Question: Here I have html table displays records came from database. I tried to disable or void the delete button if value is already in both table1 and table2. I fetch another while loop inside of while loop to get the value from table2. But my problem is when I tried to run this, only 1 row/record is disabled or being void. It selects only the first record in the database. How I can store all of item_code in one variable? Any help please !
Just like the image below, ballpen and mimeo paper is already in table2, but ballpen delete button not been void.

'''
$query1 = $mysqli1->query("select * from code WHERE item LIKE '%$search%' OR item_code LIKE '%$search%' OR cat_code LIKE '%$search%' order by item_code ASC");
while($r = $query1->fetch_assoc()){
echo"<tr>
td>".$r['item']."</td>
<td>".$r['cat_code']."</td>
<td>".$r['item_code']."</td>";
result2 = $mysqli->query("SELECT item_code FROM app order by id ASC");
while($rows = $result2->fetch_assoc()){
$ok = $rows['item_code'];
}
if($ok != $r['item_code']) {
echo "<td><a href='#' id='".$r['id']."' class='del'><img src='../images/del.png'></a></td>";
} else {
echo "<td><a href='javascript:void(0)'><img src='../images/stop.png' border='0' width='10' height='10' title='Already Add in Purchase Request' style='cursor: not-allowed;'></a></td>";
}
echo"</tr>";
}
'''
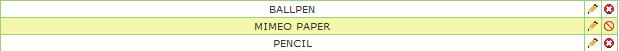
Answer: Try it with the following code
'''
<?php
$query1 = $mysqli1->query("select * from code WHERE item LIKE '%$search%' OR item_code LIKE '%$search%' OR cat_code LIKE '%$search%' order by item_code ASC");
$ok = false;
while($r = $query1->fetch_assoc()){
$ok = false;
echo"<tr>
<td>".$r['item']."</td>
<td>".$r['cat_code']."</td>
<td>".$r['item_code']."</td>";
$result2 = $mysqli->query("SELECT item_code FROM app order by id ASC");
while($rows = $result2->fetch_assoc()){
if($r['item_code'] == $rows['item_code']) {
$ok = true;
break;
}
}
if(!$ok) {
echo "<td><a href='#' id='".$r['id']."' class='del'><img src='../images/del.png'></a></td>";
} else {
echo "<td><a href='javascript:void(0)'><img src='../images/stop.png' border='0' width='10' height='10' title='Already Add in Purchase Request' style='cursor: not-allowed;'></a></td>";
}
echo"</tr>";
}
'''
What I did, was convert $ok to a flag variable (boolean), and each iteration of the main loop, I reset that variable to false (not found). I also moved the field check inside the inner loop, and if a match was found, I set $ok = true (match found), and exit the loop gracefully (break; ).
I will see if I can clean this code up a bit as looping through the database when you know the query is static ("SELECT foo FROM bar ORDER BY id ASC"), may be better handled by either pre-populating an ARRAY, or a simple 'IN ()' inside the SQL command would suffice.
## FOLLOWING IS A MORE ELEGANT WAY TO HANDLE THIS
Assuming both the 'app' and 'code' tables are in the same database.
'''
$query1 = $mysqli1->query("SELECT
*,
(SELECT COUNT(app.item_code) FROM app WHERE app.item_code=code.item_code) as 'mycheck'
FROM
code,
app
WHERE item LIKE '%$search%' OR item_code LIKE '%$search%' OR cat_code LIKE '%$search%' order by item_code ASC";
while($r = $query1->fetch_assoc()){
echo"<tr>
<td>".$r['item']."</td>
<td>".$r['cat_code']."</td>
<td>".$r['item_code']."</td>";
if(intval($r['mycheck']) == 0) {
echo "<td><a href='#' id='".$r['id']."' class='del'><img src='../images/del.png'></a></td>";
} else {
echo "<td><a href='javascript:void(0)'><img src='../images/stop.png' border='0' width='10' height='10' title='Already Add in Purchase Request' style='cursor: not-allowed;'></a></td>";
}
echo"</tr>";
}
'''
In this example, I modified the original query to join the of the same result you are searching for inside the inner loop, as a field named 'mycheck'. Then it is a simple matter to check if that field has an integer value greater than 0, if it does, it means that records exist in the other table. On very large databases, this may take slightly longer to execute, however overall it will be faster and save on connections to the database, with the total results being delivered all at once :)